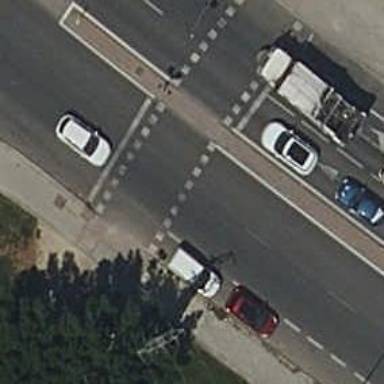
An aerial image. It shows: Marked asphalt footway with crossing markings.